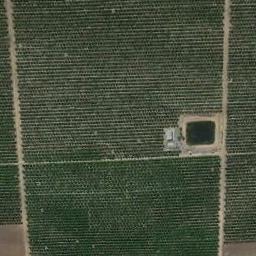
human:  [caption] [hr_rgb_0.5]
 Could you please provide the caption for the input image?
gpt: There are some green rectangular farmland .

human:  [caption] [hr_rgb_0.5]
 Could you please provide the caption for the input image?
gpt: Several green rectangular farmlands are neatly arranged on the ground and a shed is surrounded by these farmlands .

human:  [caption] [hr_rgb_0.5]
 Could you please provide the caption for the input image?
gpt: There are numerous crops in rectangular farmlands .

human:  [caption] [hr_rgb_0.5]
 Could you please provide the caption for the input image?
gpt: Several neatly arranged green rectangular farm fields .

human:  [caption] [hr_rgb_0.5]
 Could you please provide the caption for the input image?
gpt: There are some green rectangular farmlands .